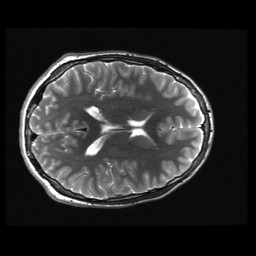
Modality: T2w
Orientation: axial
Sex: male
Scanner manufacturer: ge
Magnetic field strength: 3 T
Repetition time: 5 s
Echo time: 0.1012 s